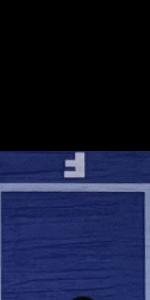
Label: Empty